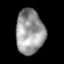
Tissue: lung
Cell type: Epithelial cells
Senescence score: 0.1644
Nuclear area (px): 1220
Mean DAPI intensity: 154.309